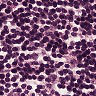
Metastatic tissue present: no